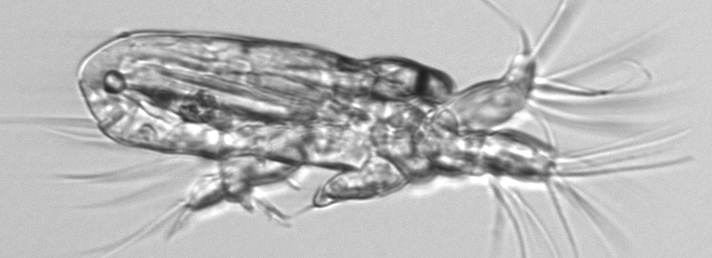
Label: Copepod_nauplii